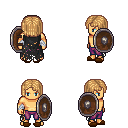
a pixel art fantasy rpg character, male body template, human, tanned skin, black tattered cape, magenta pants, light blonde pageboy hairstyle, white cloth bandages, brown slippers, shield, four views (front, back, left, right), 2x2 character sprite sheet, small pixel art, hard edges, no anti-aliasing